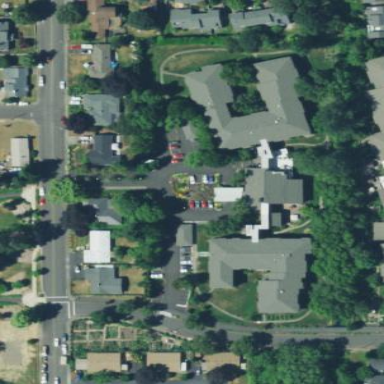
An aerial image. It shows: Building.